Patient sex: M
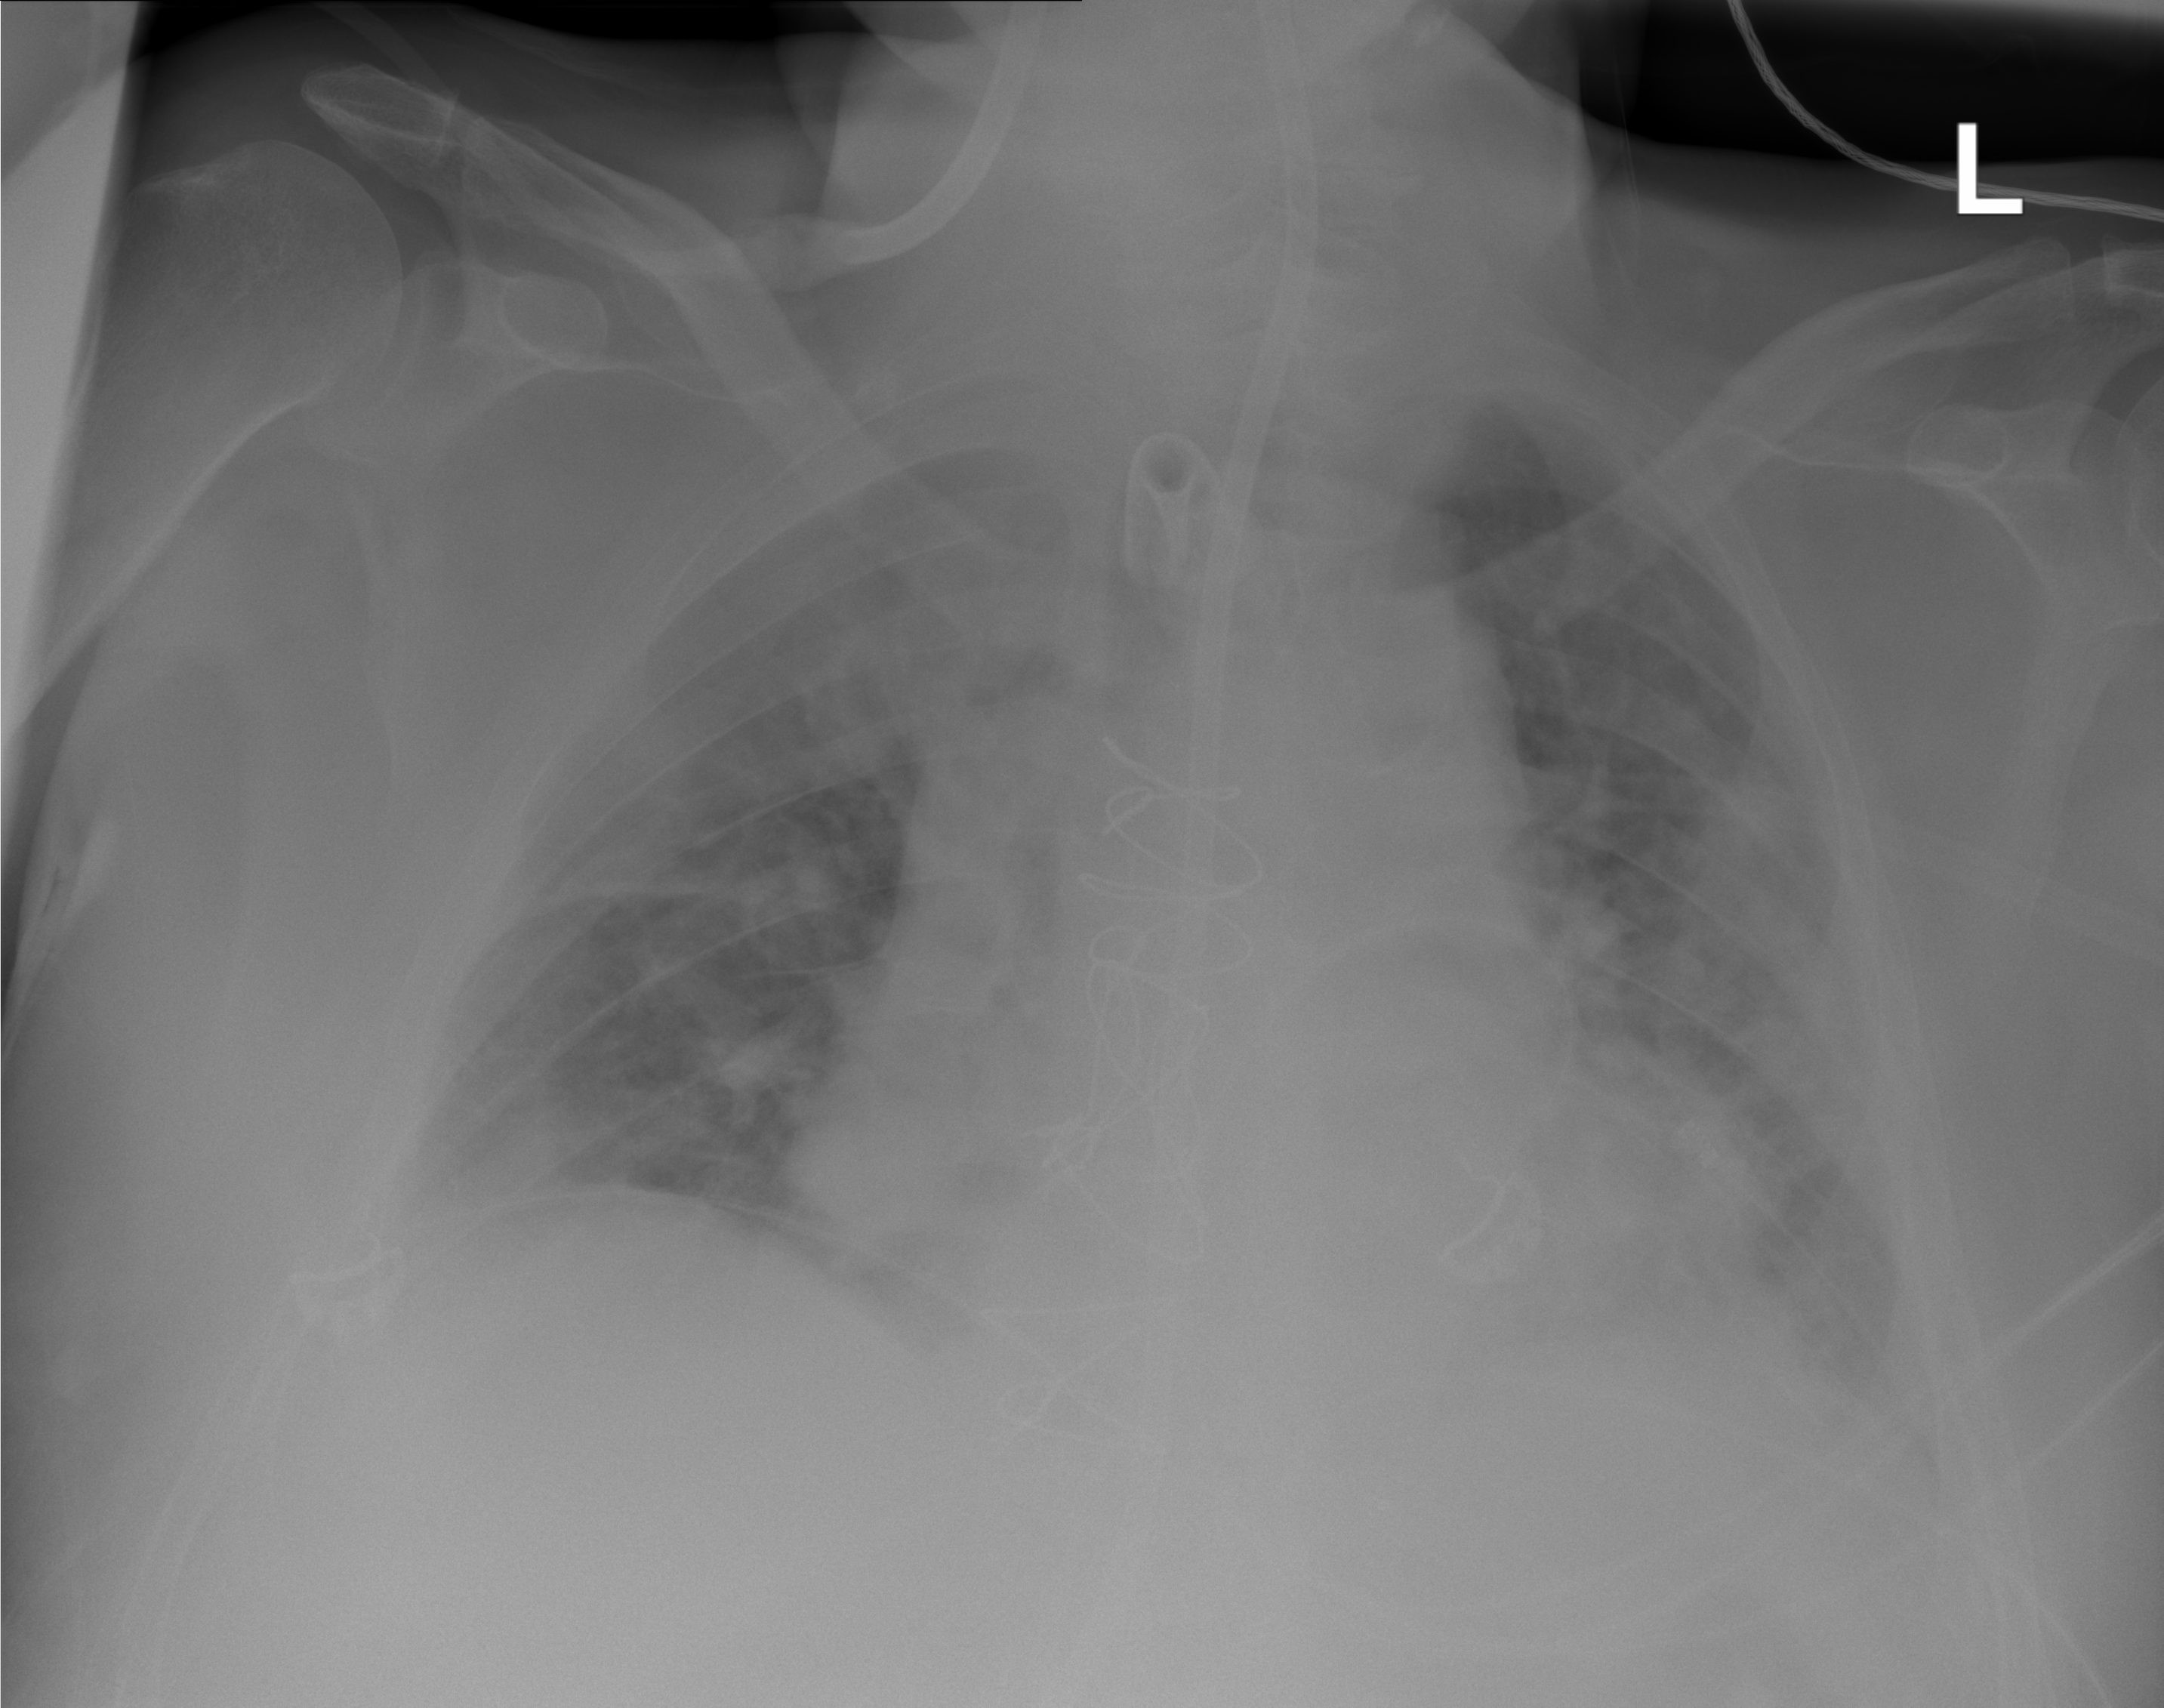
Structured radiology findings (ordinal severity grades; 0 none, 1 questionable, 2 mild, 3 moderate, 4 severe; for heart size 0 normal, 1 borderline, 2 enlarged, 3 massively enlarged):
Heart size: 2
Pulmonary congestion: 2
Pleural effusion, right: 2
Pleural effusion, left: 2
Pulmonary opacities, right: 3
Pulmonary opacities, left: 3
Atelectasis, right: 2
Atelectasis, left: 2